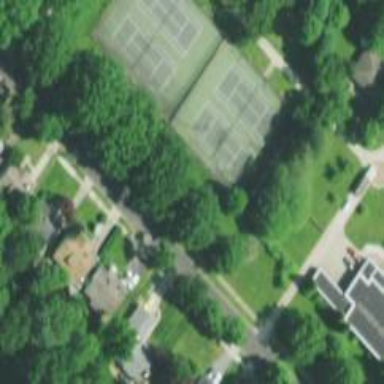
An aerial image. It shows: Paved tennis court on leisure land.